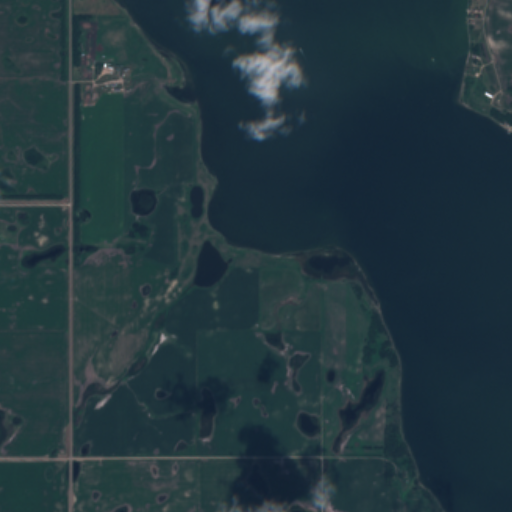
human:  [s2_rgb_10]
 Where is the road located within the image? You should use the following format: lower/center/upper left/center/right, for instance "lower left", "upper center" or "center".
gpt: There is no road in the image.